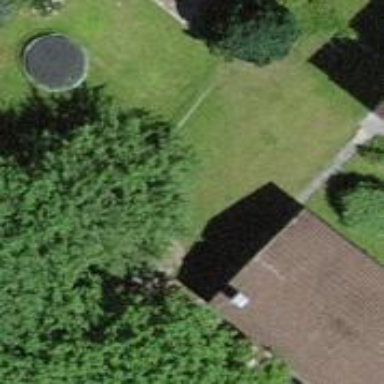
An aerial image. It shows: Shed building.